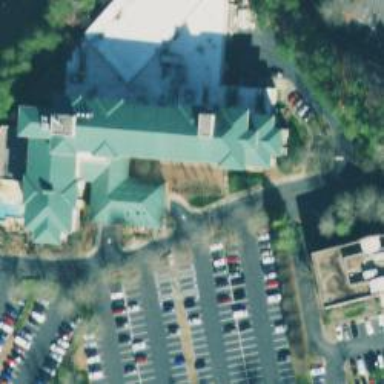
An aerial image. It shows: Hotel building.